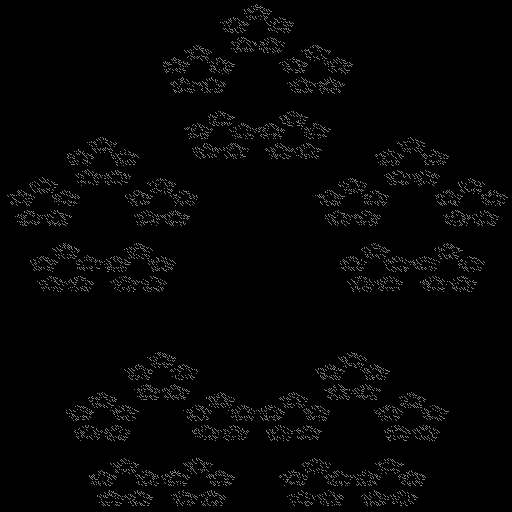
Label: sierpinski_pentagon